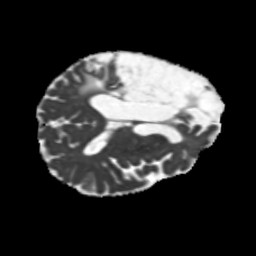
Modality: MD
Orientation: axial
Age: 64
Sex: male
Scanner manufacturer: siemens
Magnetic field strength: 3 T
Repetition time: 5.25 s
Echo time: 0.08 s